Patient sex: M
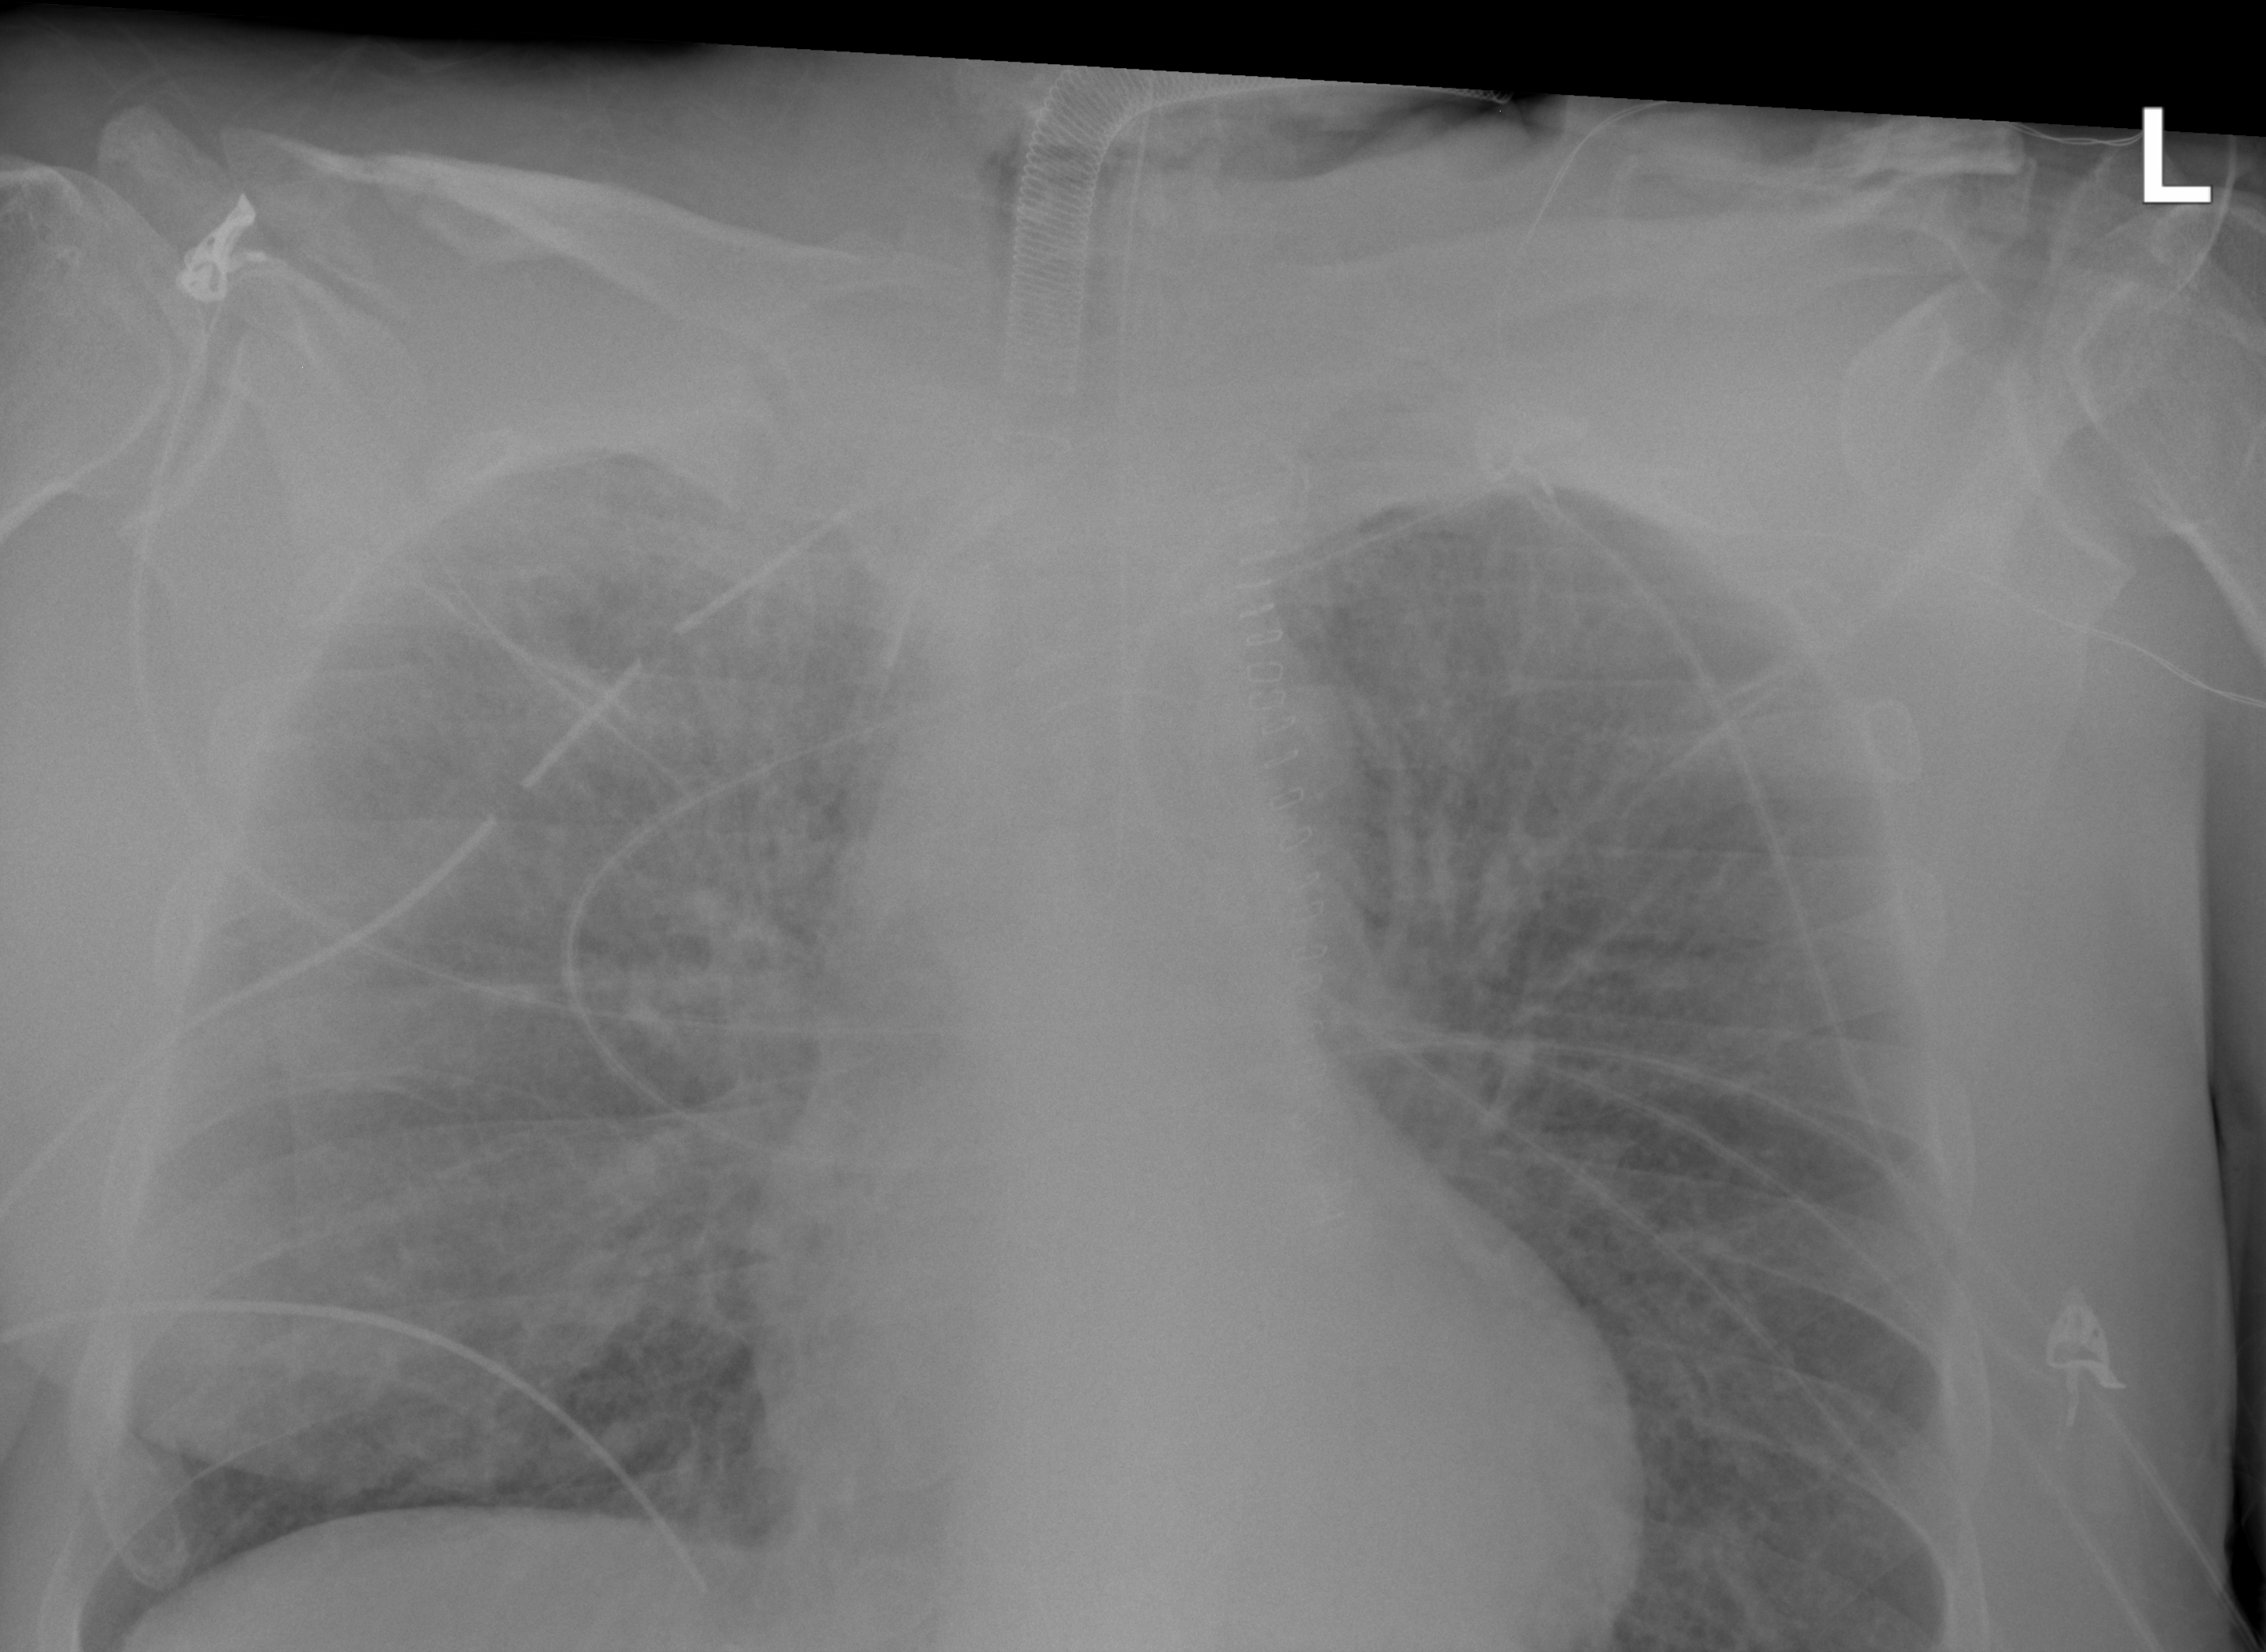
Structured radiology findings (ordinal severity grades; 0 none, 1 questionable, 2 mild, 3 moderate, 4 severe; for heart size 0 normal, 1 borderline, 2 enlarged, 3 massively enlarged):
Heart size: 0
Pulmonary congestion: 2
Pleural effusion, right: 0
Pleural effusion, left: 0
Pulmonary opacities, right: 3
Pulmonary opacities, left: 2
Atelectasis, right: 3
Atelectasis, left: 0